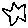
Label: star